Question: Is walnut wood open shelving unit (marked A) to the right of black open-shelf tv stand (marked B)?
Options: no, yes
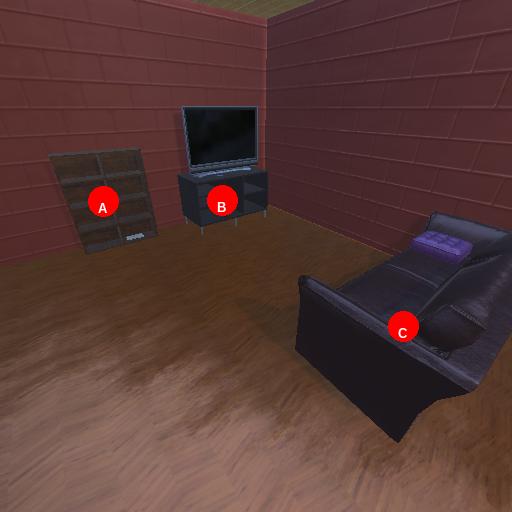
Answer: no